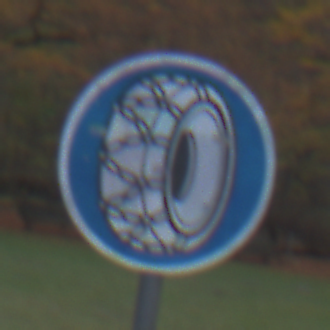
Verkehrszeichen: SchneekettenVorgeschrieben
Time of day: SunriseSunset
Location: Outdoor (Nature)
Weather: PartlyCloudy
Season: Autumn
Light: Natural